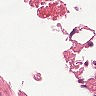
Metastatic tissue present: no